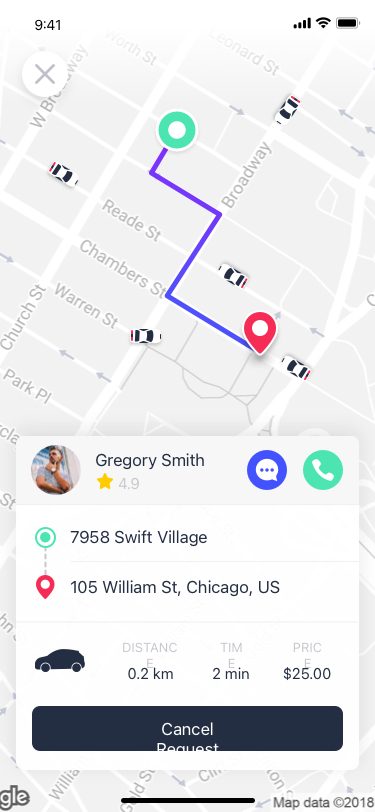
Text in this UI design:
7958 Swift Village
105 William St, Chicago, US
Cancel Request
Gregory Smith
Distance
Time
Price
0.2 km
2 min
$25.00
4.9